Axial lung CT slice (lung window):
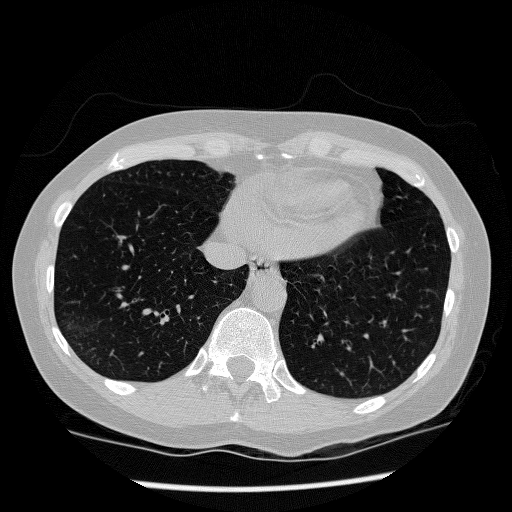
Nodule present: no